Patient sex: F
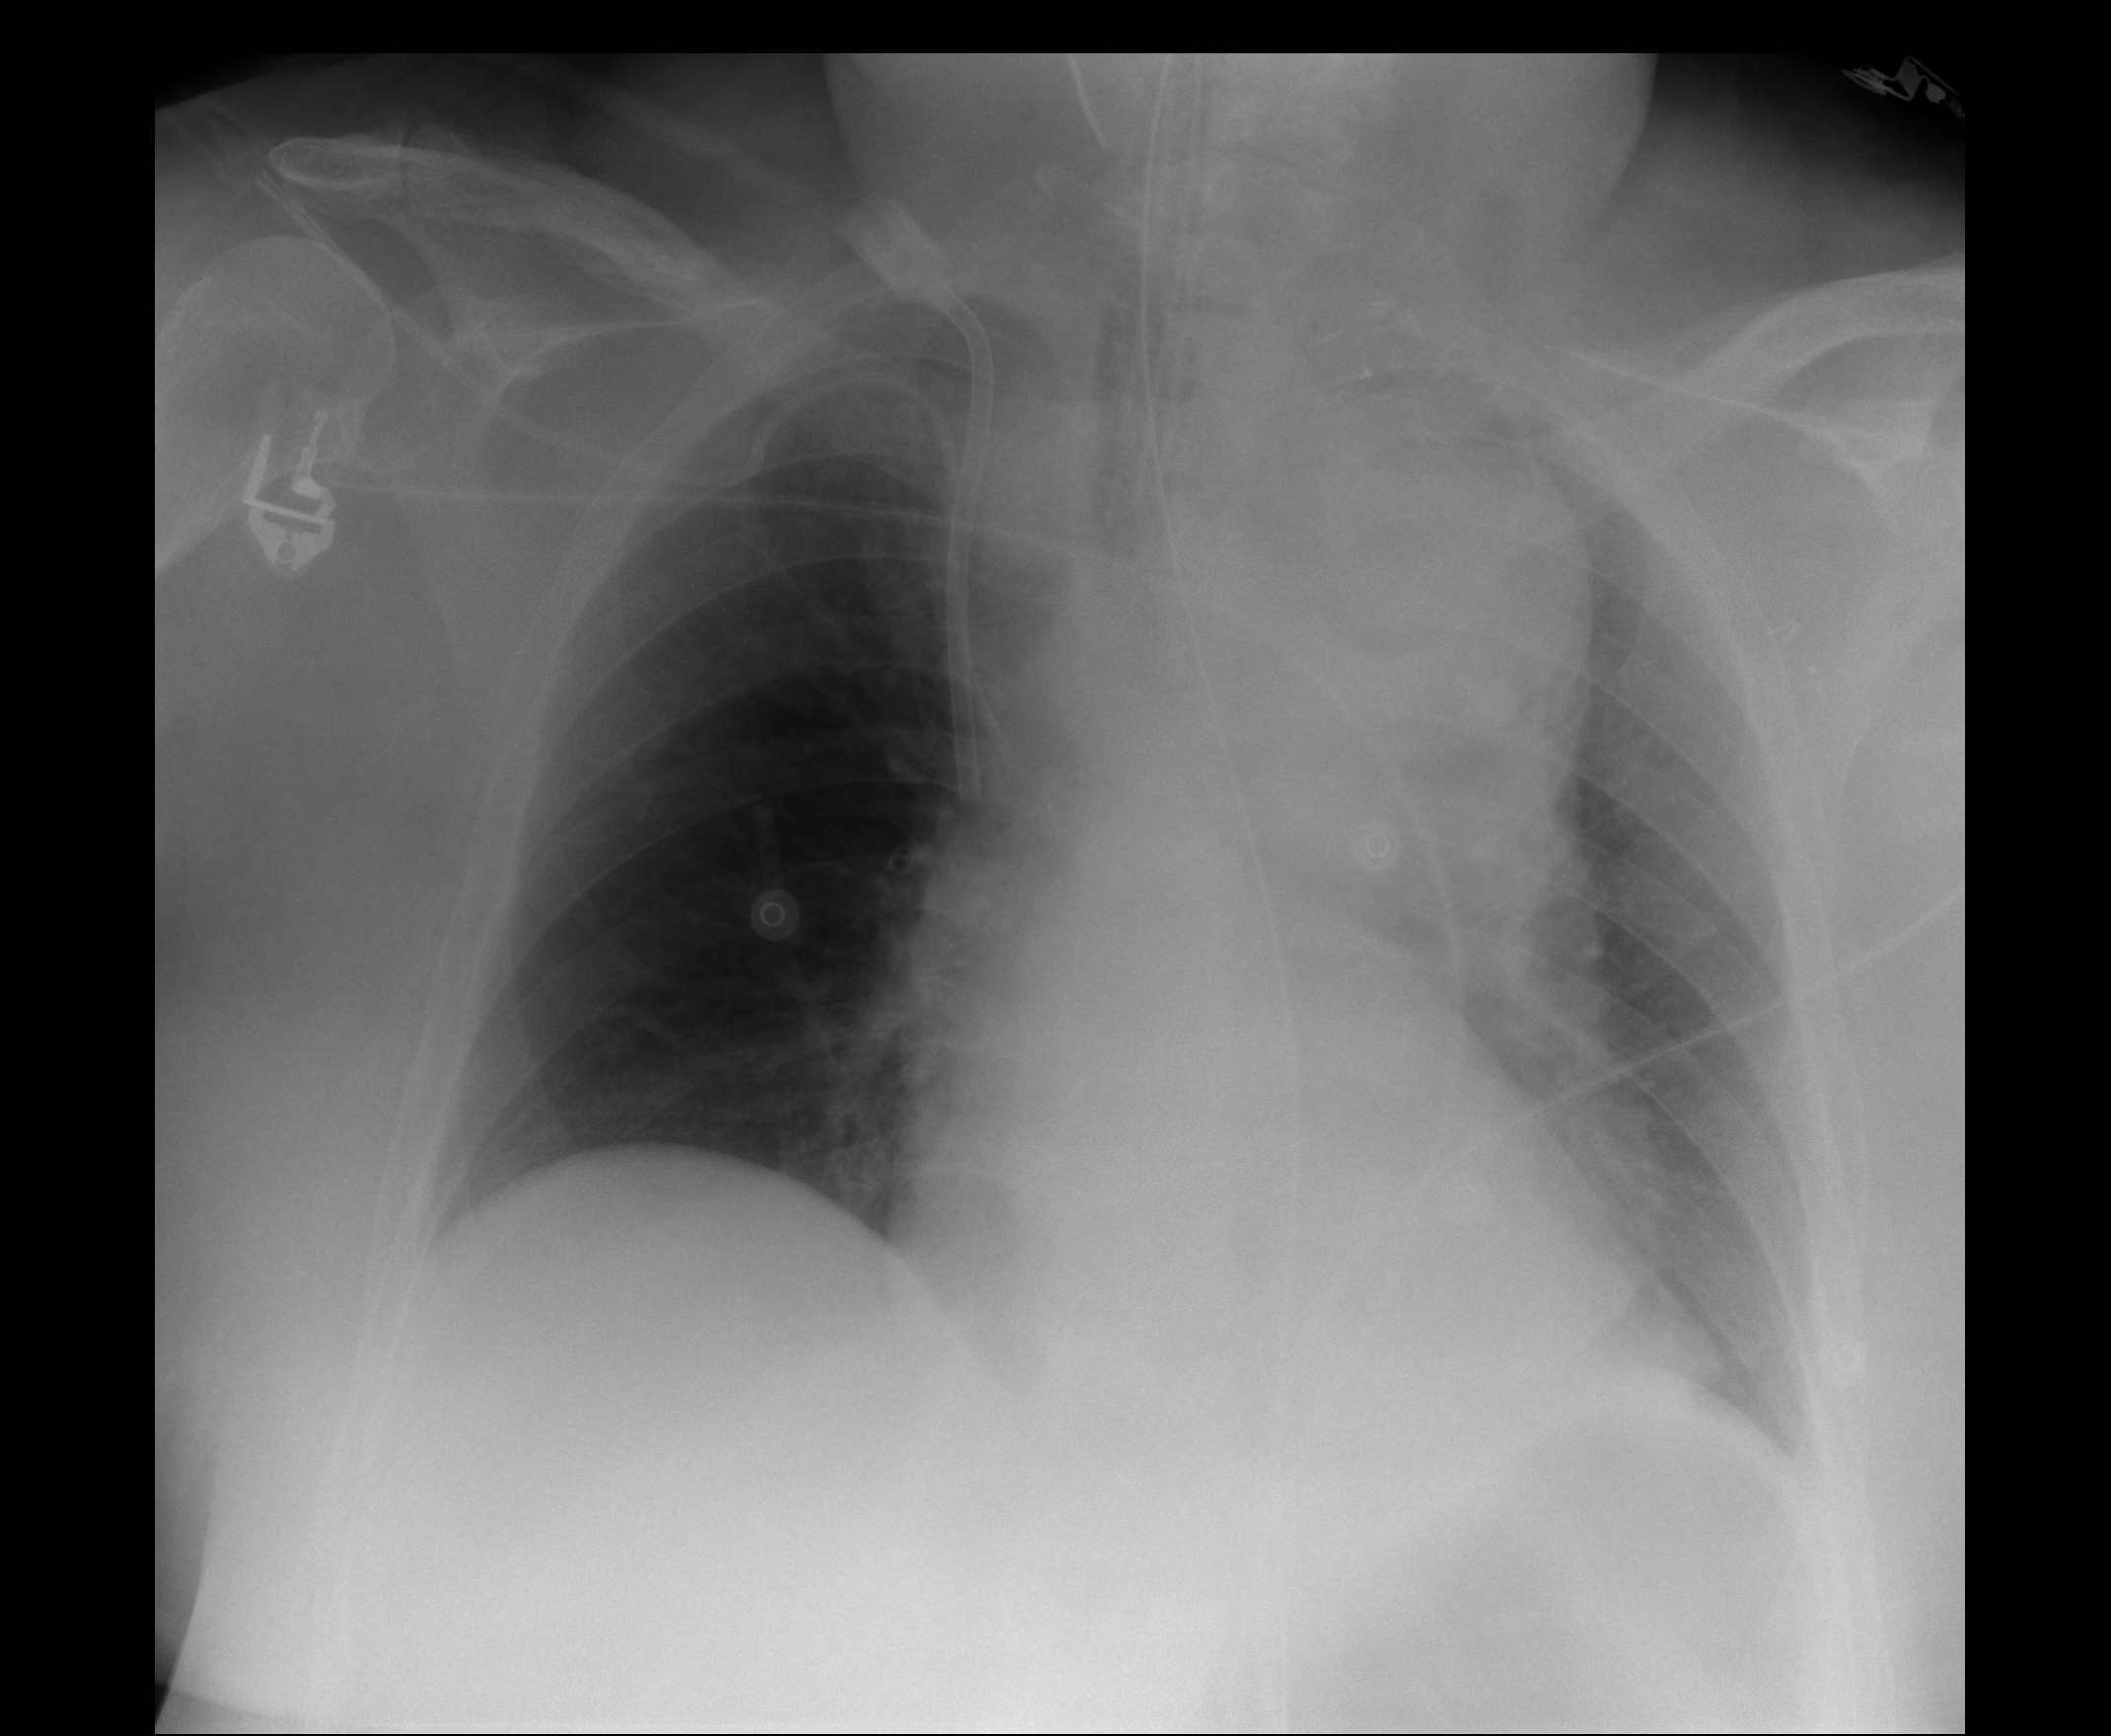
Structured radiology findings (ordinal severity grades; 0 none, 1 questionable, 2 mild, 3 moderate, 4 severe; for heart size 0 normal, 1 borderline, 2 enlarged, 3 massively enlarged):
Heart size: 0
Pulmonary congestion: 0
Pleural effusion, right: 0
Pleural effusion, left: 2
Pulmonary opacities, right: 0
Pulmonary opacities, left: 0
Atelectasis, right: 0
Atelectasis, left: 2